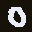
Label: 0